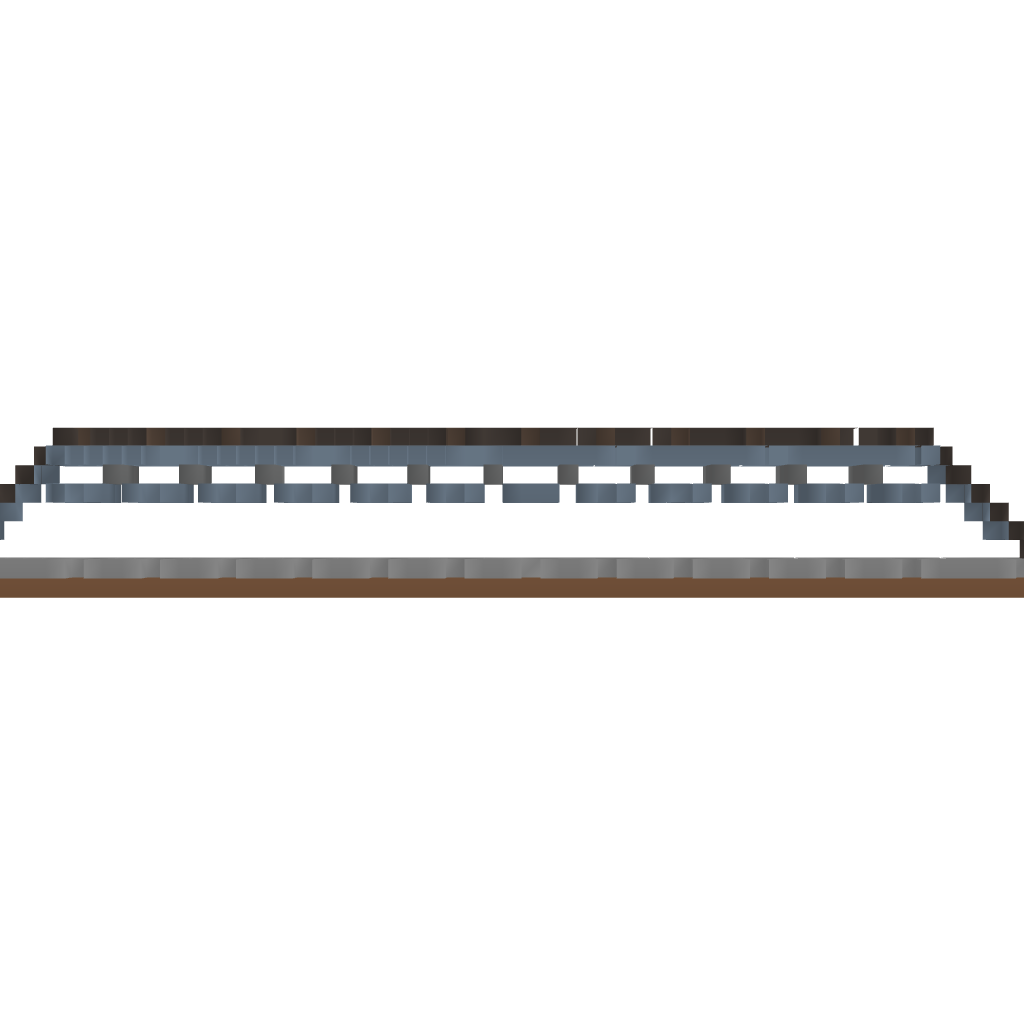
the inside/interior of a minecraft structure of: Simple Minecart Bridge #1